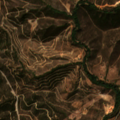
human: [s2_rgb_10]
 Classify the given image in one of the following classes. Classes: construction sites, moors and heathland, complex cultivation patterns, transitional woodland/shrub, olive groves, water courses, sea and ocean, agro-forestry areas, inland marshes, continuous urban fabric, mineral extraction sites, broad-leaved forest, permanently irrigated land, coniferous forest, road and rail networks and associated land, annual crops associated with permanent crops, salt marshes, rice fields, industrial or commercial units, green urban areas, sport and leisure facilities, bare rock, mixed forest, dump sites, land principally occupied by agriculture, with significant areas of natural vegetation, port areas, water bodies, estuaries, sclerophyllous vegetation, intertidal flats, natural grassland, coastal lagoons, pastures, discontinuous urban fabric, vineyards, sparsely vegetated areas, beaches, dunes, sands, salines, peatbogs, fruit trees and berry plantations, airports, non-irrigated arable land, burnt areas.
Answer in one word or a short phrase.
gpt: broad-leaved forest, sclerophyllous vegetation, transitional woodland/shrub